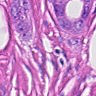
Metastatic tissue present: yes